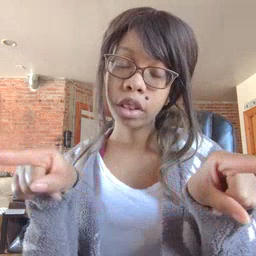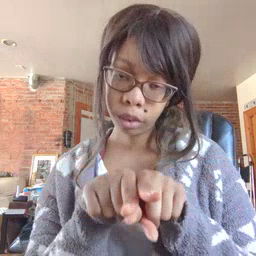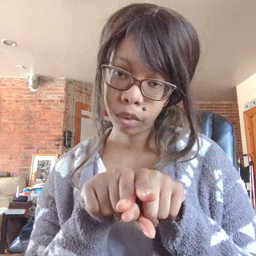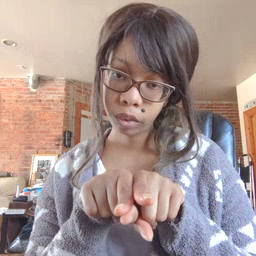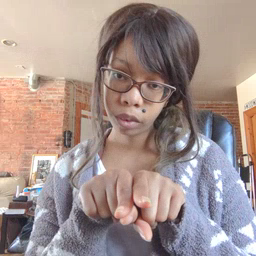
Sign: same